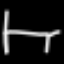
Label: bed